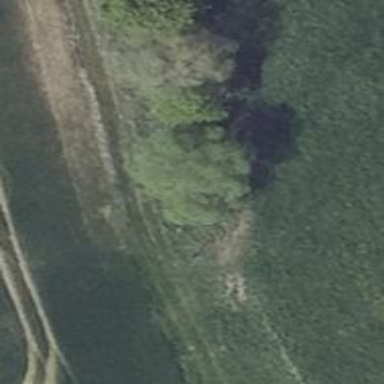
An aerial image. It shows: Deciduous broadleaved tree.